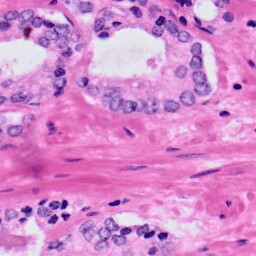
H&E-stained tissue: Prostate